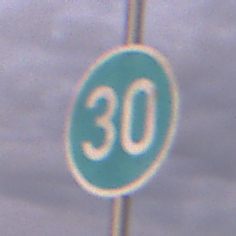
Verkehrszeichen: VorgeschriebeneMindestgeschwindigkeit
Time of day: SunriseSunset
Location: Outdoor (Nature)
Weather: PartlyCloudy
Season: NotSpecified
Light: Natural